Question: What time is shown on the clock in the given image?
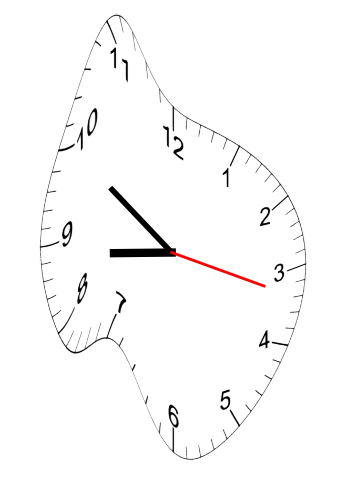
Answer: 08:50:17